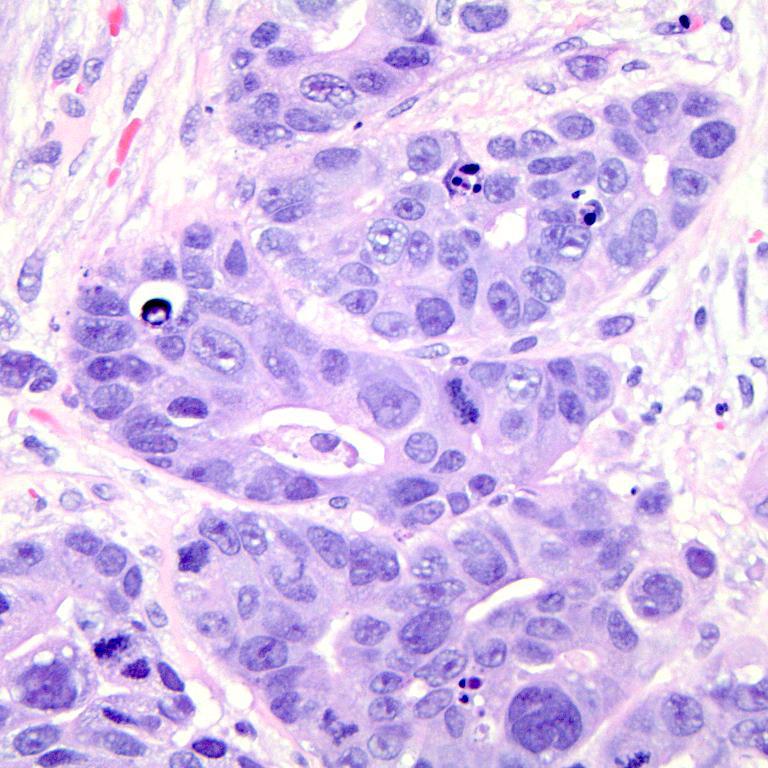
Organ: colon
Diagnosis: adenocarcinomas